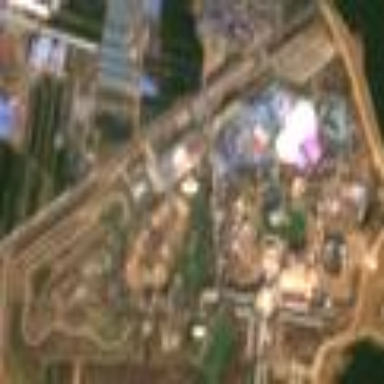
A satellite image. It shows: Theme park.